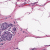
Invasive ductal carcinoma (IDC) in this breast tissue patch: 0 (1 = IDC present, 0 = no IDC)